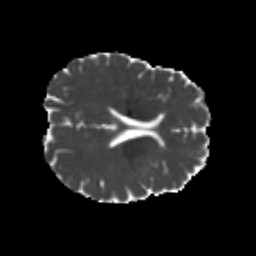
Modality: MD
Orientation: axial
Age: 21
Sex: female
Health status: healthy
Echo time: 0.074 s